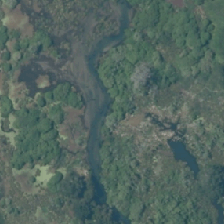
Land cover: herbaceous_freshwater_vege